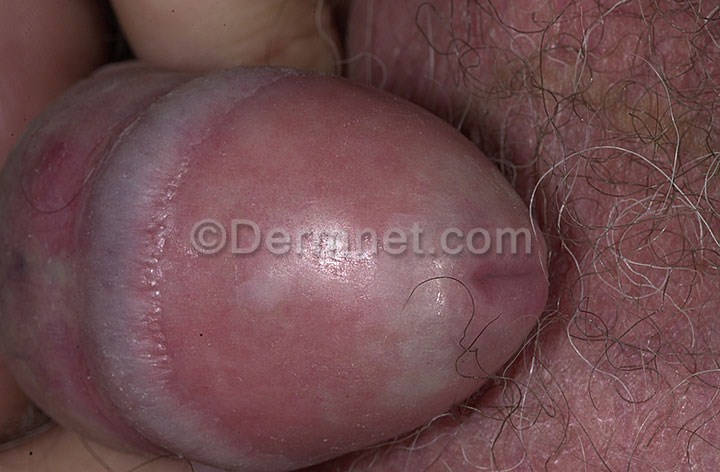
Disease: Psoriasis pictures Lichen Planus and related diseases